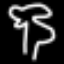
Label: palm tree